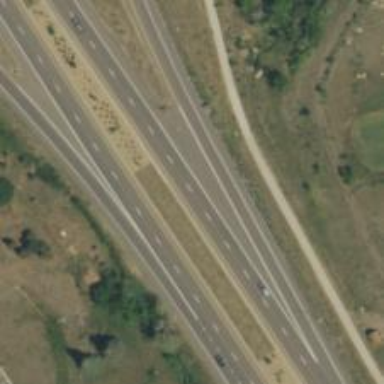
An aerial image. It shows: Expressway with asphalt surface categorized as trunk highway.